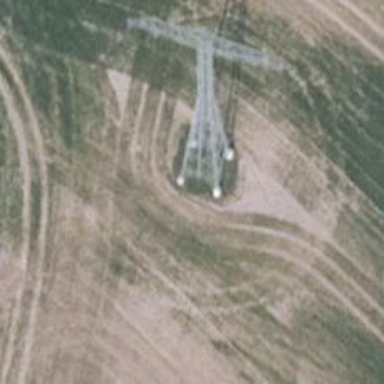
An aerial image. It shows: Power tower.